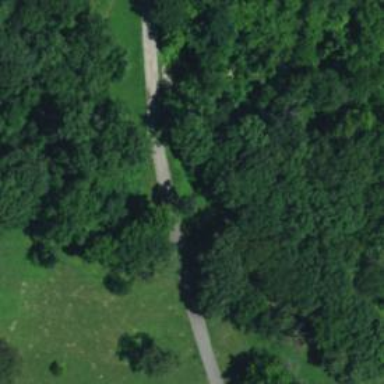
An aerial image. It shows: Disc golf tee area.